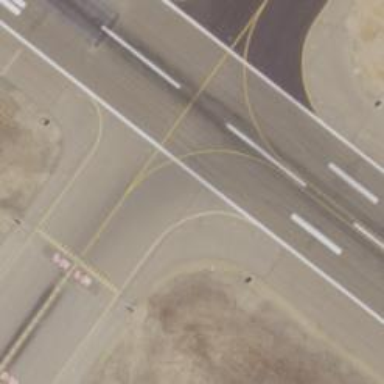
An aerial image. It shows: Image of taxiway at airport.